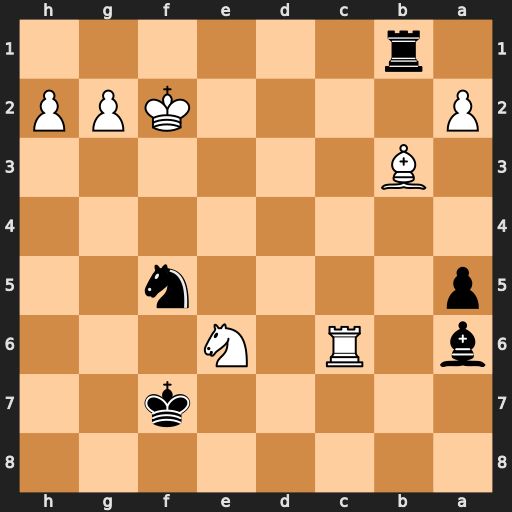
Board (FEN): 8/5k2/b1R1N3/p4n2/8/1B6/P4KPP/1r6
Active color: b
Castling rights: -
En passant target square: -
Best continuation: Rf1#